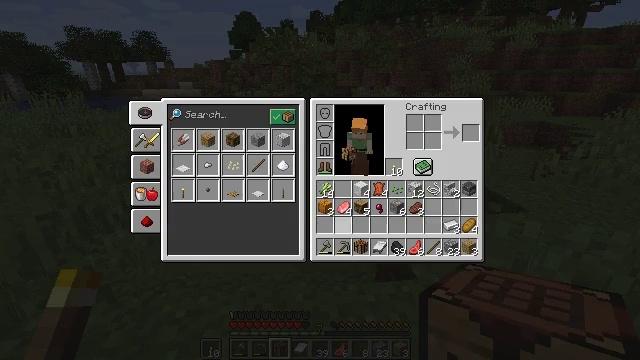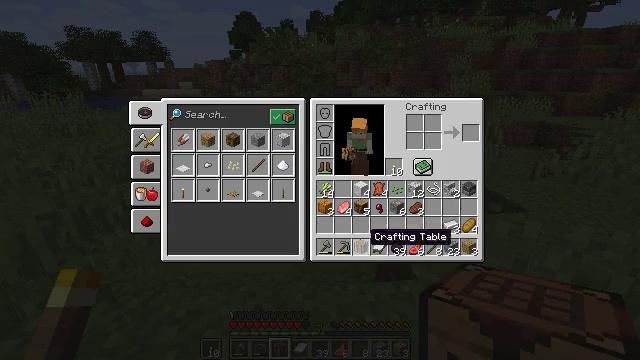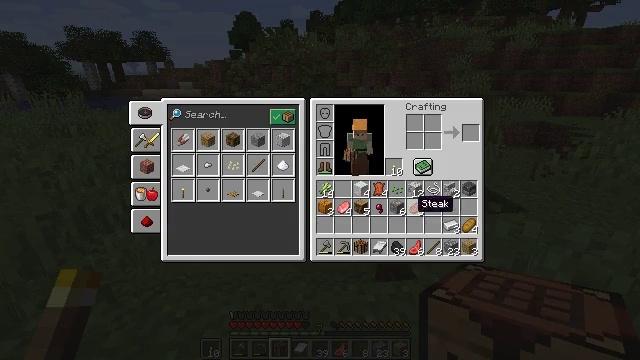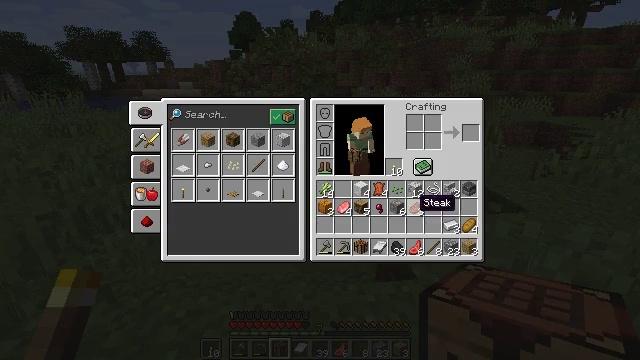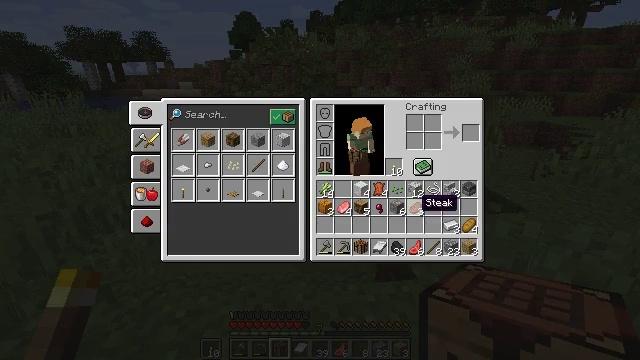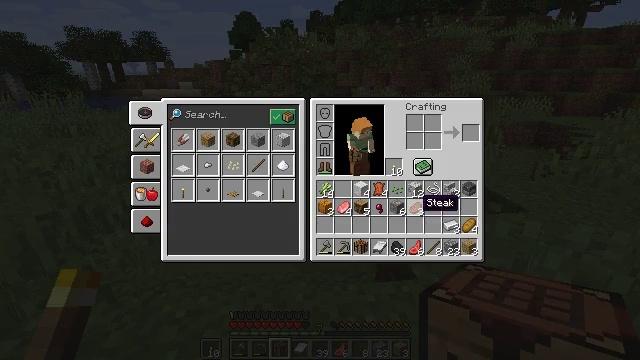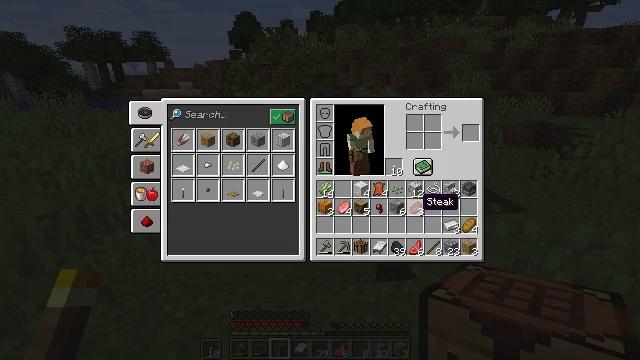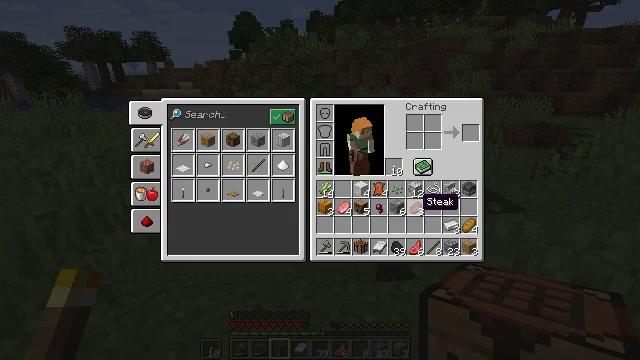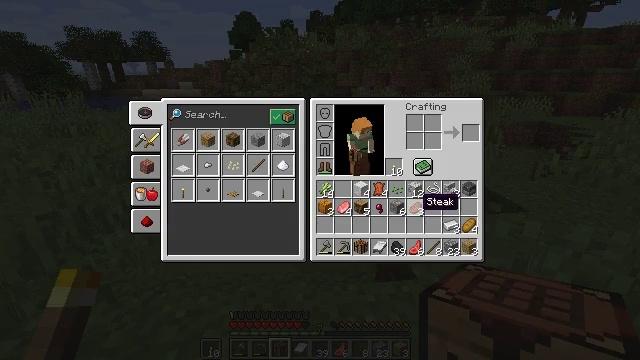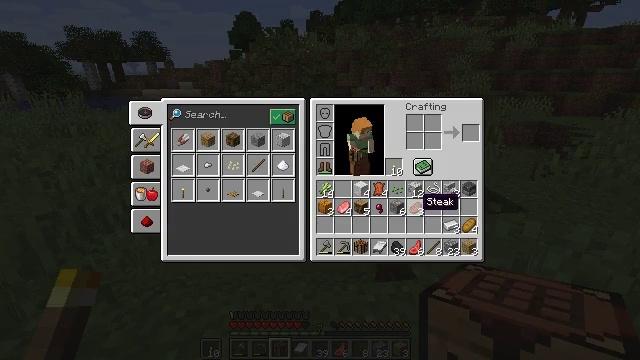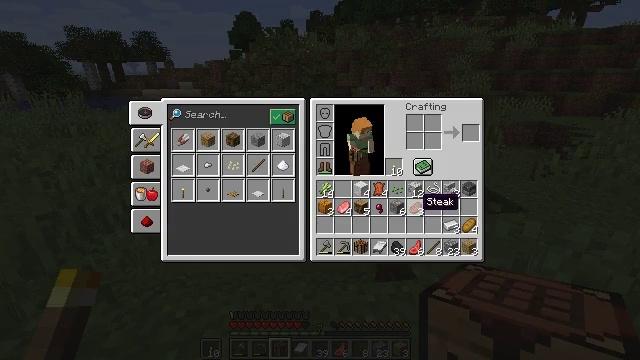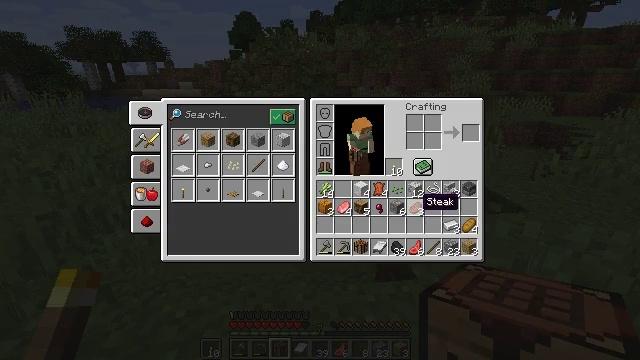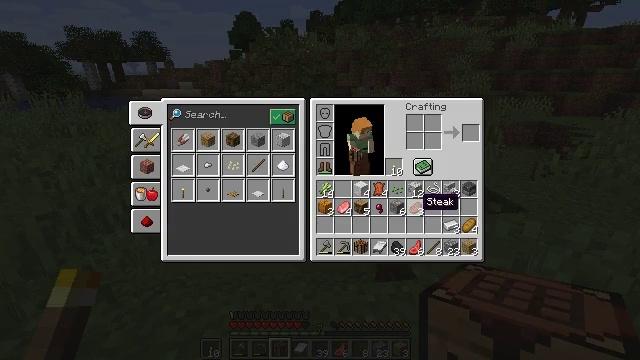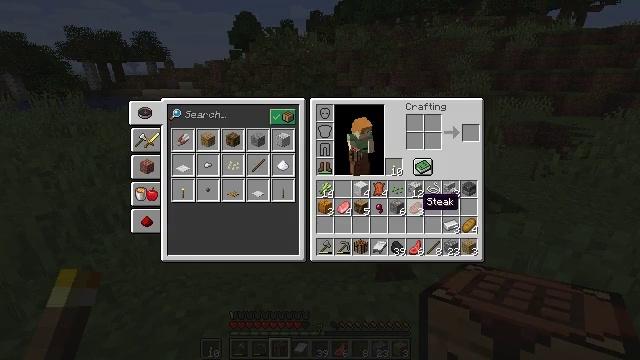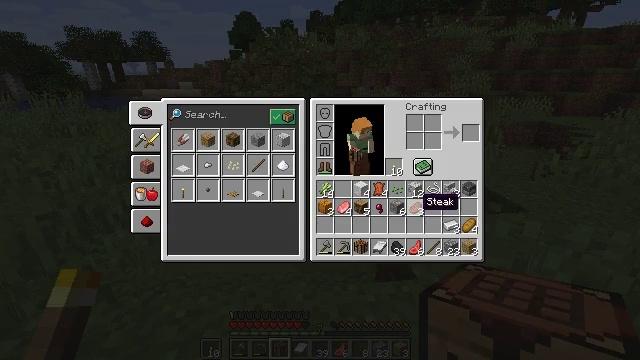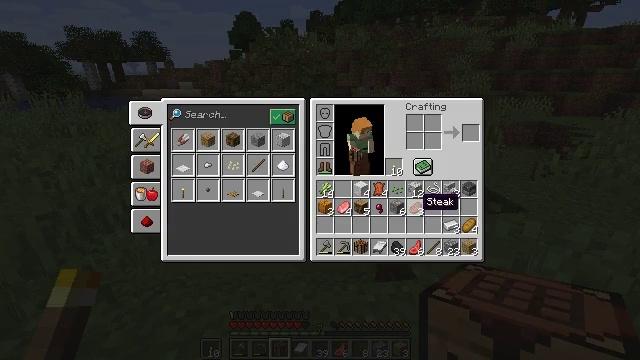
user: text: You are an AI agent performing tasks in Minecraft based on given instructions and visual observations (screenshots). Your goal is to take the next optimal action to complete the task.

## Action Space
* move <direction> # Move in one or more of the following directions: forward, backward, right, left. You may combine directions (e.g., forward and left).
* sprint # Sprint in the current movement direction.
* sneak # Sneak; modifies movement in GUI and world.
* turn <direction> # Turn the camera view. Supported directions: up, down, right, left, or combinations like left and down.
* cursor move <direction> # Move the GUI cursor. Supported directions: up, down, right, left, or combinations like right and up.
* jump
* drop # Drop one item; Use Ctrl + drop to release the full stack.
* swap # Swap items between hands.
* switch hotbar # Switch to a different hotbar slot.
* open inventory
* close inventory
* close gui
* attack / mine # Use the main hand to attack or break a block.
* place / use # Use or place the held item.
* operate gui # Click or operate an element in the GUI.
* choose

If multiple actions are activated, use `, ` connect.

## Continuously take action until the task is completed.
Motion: motion action
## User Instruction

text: Kill a zombie villager.
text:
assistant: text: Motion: sneak, open gui
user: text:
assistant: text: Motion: sneak, cursor move right and up, operate gui
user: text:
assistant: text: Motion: sneak
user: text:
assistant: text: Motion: sneak
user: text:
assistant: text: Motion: sneak
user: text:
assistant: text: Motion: sneak
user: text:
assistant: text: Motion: sneak
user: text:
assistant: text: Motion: sneak
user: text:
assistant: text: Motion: sneak
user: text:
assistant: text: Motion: sneak, operate gui
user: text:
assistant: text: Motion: sneak, operate gui
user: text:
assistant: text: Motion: sneak, operate gui
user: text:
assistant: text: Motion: sneak
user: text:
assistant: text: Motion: sneak
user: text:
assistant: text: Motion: no_op
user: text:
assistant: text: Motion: no_op
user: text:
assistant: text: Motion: close gui
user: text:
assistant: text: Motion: no_op
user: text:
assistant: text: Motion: no_op
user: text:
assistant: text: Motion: move back
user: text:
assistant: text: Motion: move back, turn left
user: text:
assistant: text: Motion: move back
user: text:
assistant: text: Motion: move back
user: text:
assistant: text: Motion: move back
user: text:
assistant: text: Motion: move back
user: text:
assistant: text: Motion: move back, turn left
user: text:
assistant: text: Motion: move back, turn left
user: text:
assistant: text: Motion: move back, turn left and up
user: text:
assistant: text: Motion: move back, turn left
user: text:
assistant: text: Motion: no_op